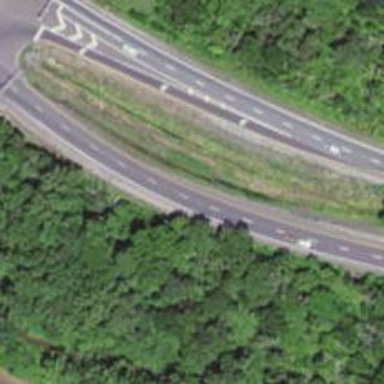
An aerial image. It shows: This image shows trunk highway that functions as expressway.